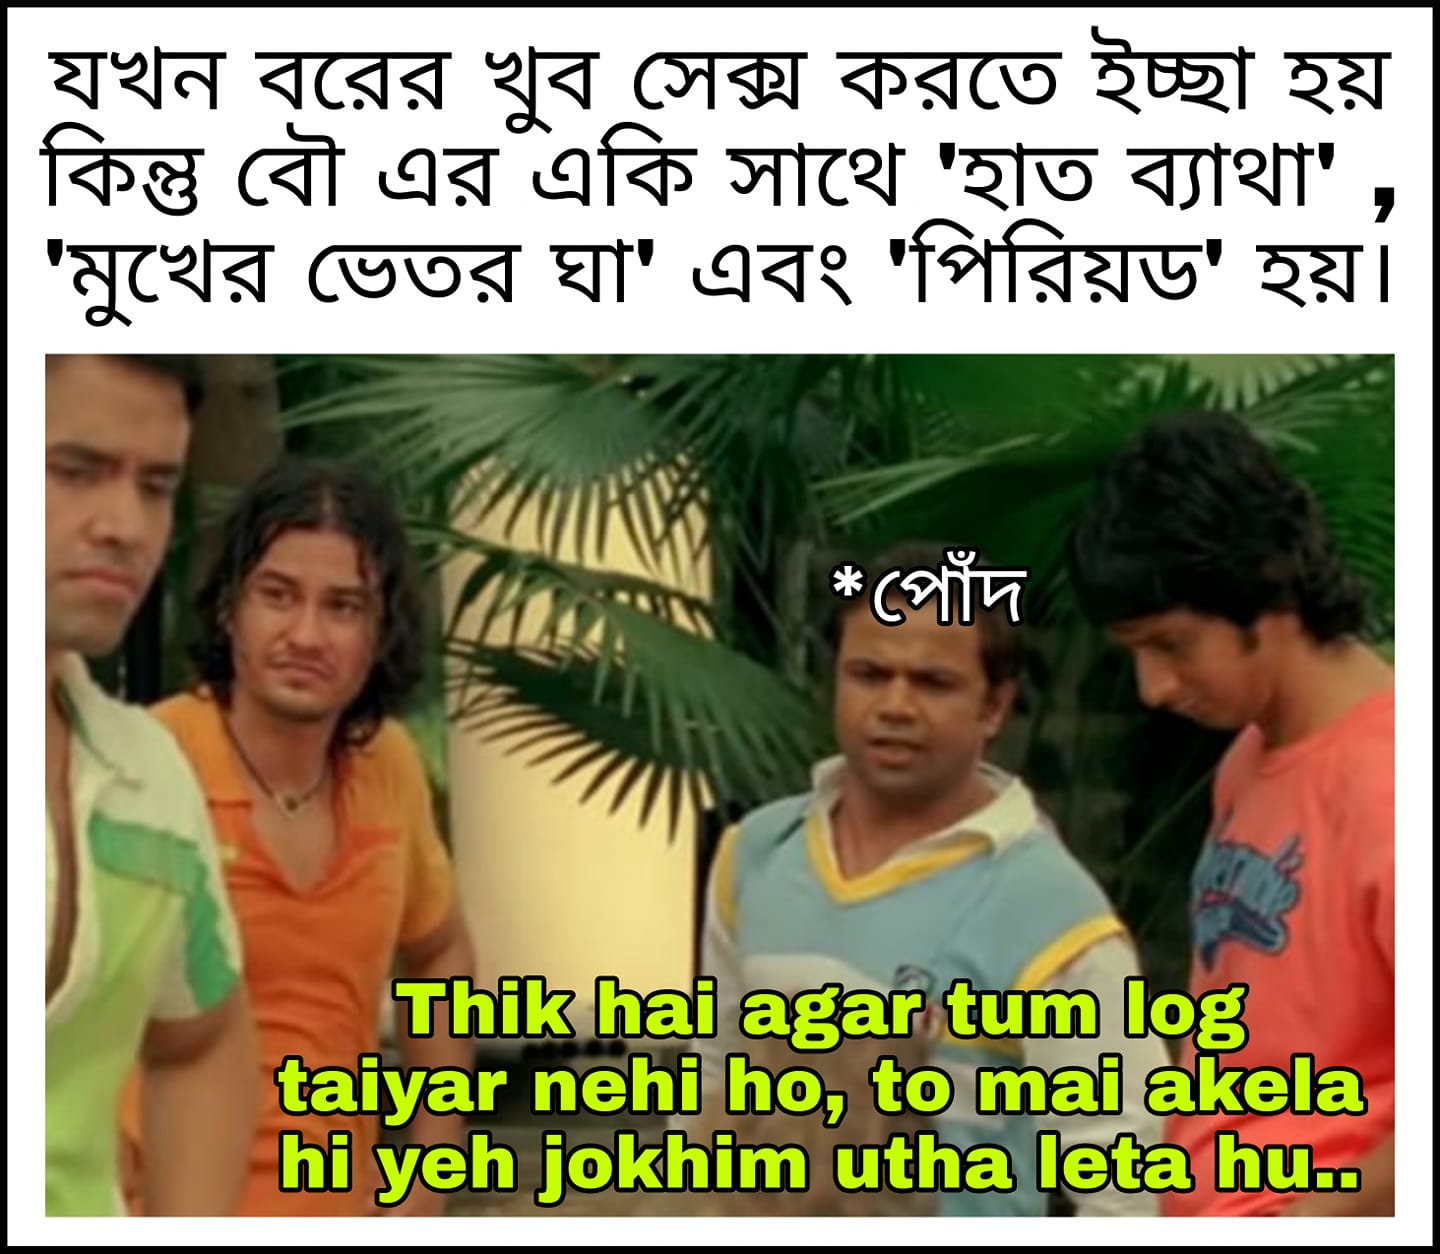
Caption: যখন বরের খুব সেক্স করতে ইচ্ছা হয়  কিন্তু বৌ এর একি সাথে ' হাত ব্যাথা '  , ' মুখের ভেতর ঘা '  এবং ' পিরিয়ড ' হয় ।    * পোঁদ    Thik hai agar tum log taiyar nehi ho , to mai akela hi yeh jokhim utha leta hu ..
Label: hate